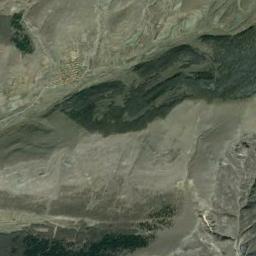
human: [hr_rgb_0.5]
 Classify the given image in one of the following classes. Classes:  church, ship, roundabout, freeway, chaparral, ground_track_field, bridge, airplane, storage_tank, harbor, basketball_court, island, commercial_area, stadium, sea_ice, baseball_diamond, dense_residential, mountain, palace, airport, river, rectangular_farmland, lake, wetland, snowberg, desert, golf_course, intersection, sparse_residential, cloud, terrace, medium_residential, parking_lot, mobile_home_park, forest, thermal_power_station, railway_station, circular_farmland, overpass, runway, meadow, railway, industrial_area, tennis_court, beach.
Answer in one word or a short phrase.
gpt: mountain